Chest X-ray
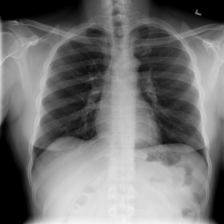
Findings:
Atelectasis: negative
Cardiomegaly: negative
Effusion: negative
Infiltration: negative
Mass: negative
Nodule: negative
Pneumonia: negative
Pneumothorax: negative
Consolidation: negative
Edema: negative
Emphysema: negative
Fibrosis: negative
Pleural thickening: negative
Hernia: negative